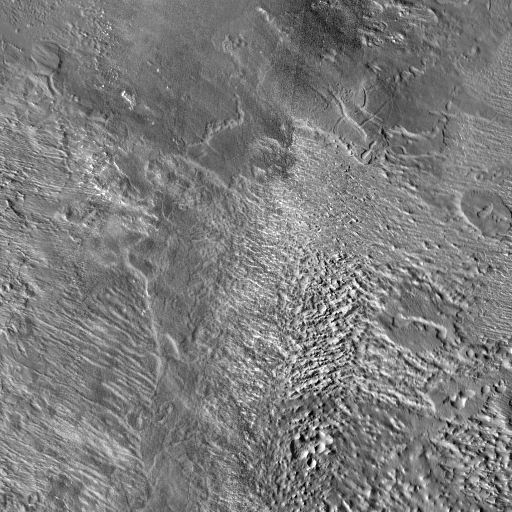
Crater classes present: Background, Other